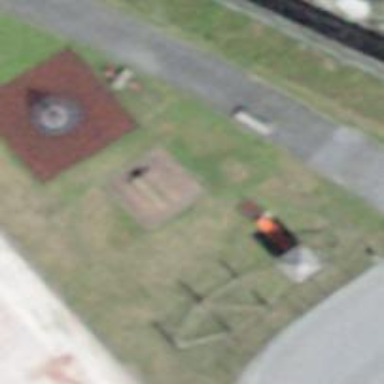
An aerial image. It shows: Playground area for leisure land.